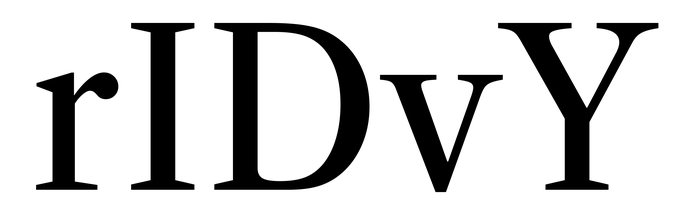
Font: LibreCaslonText_Regular